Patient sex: F
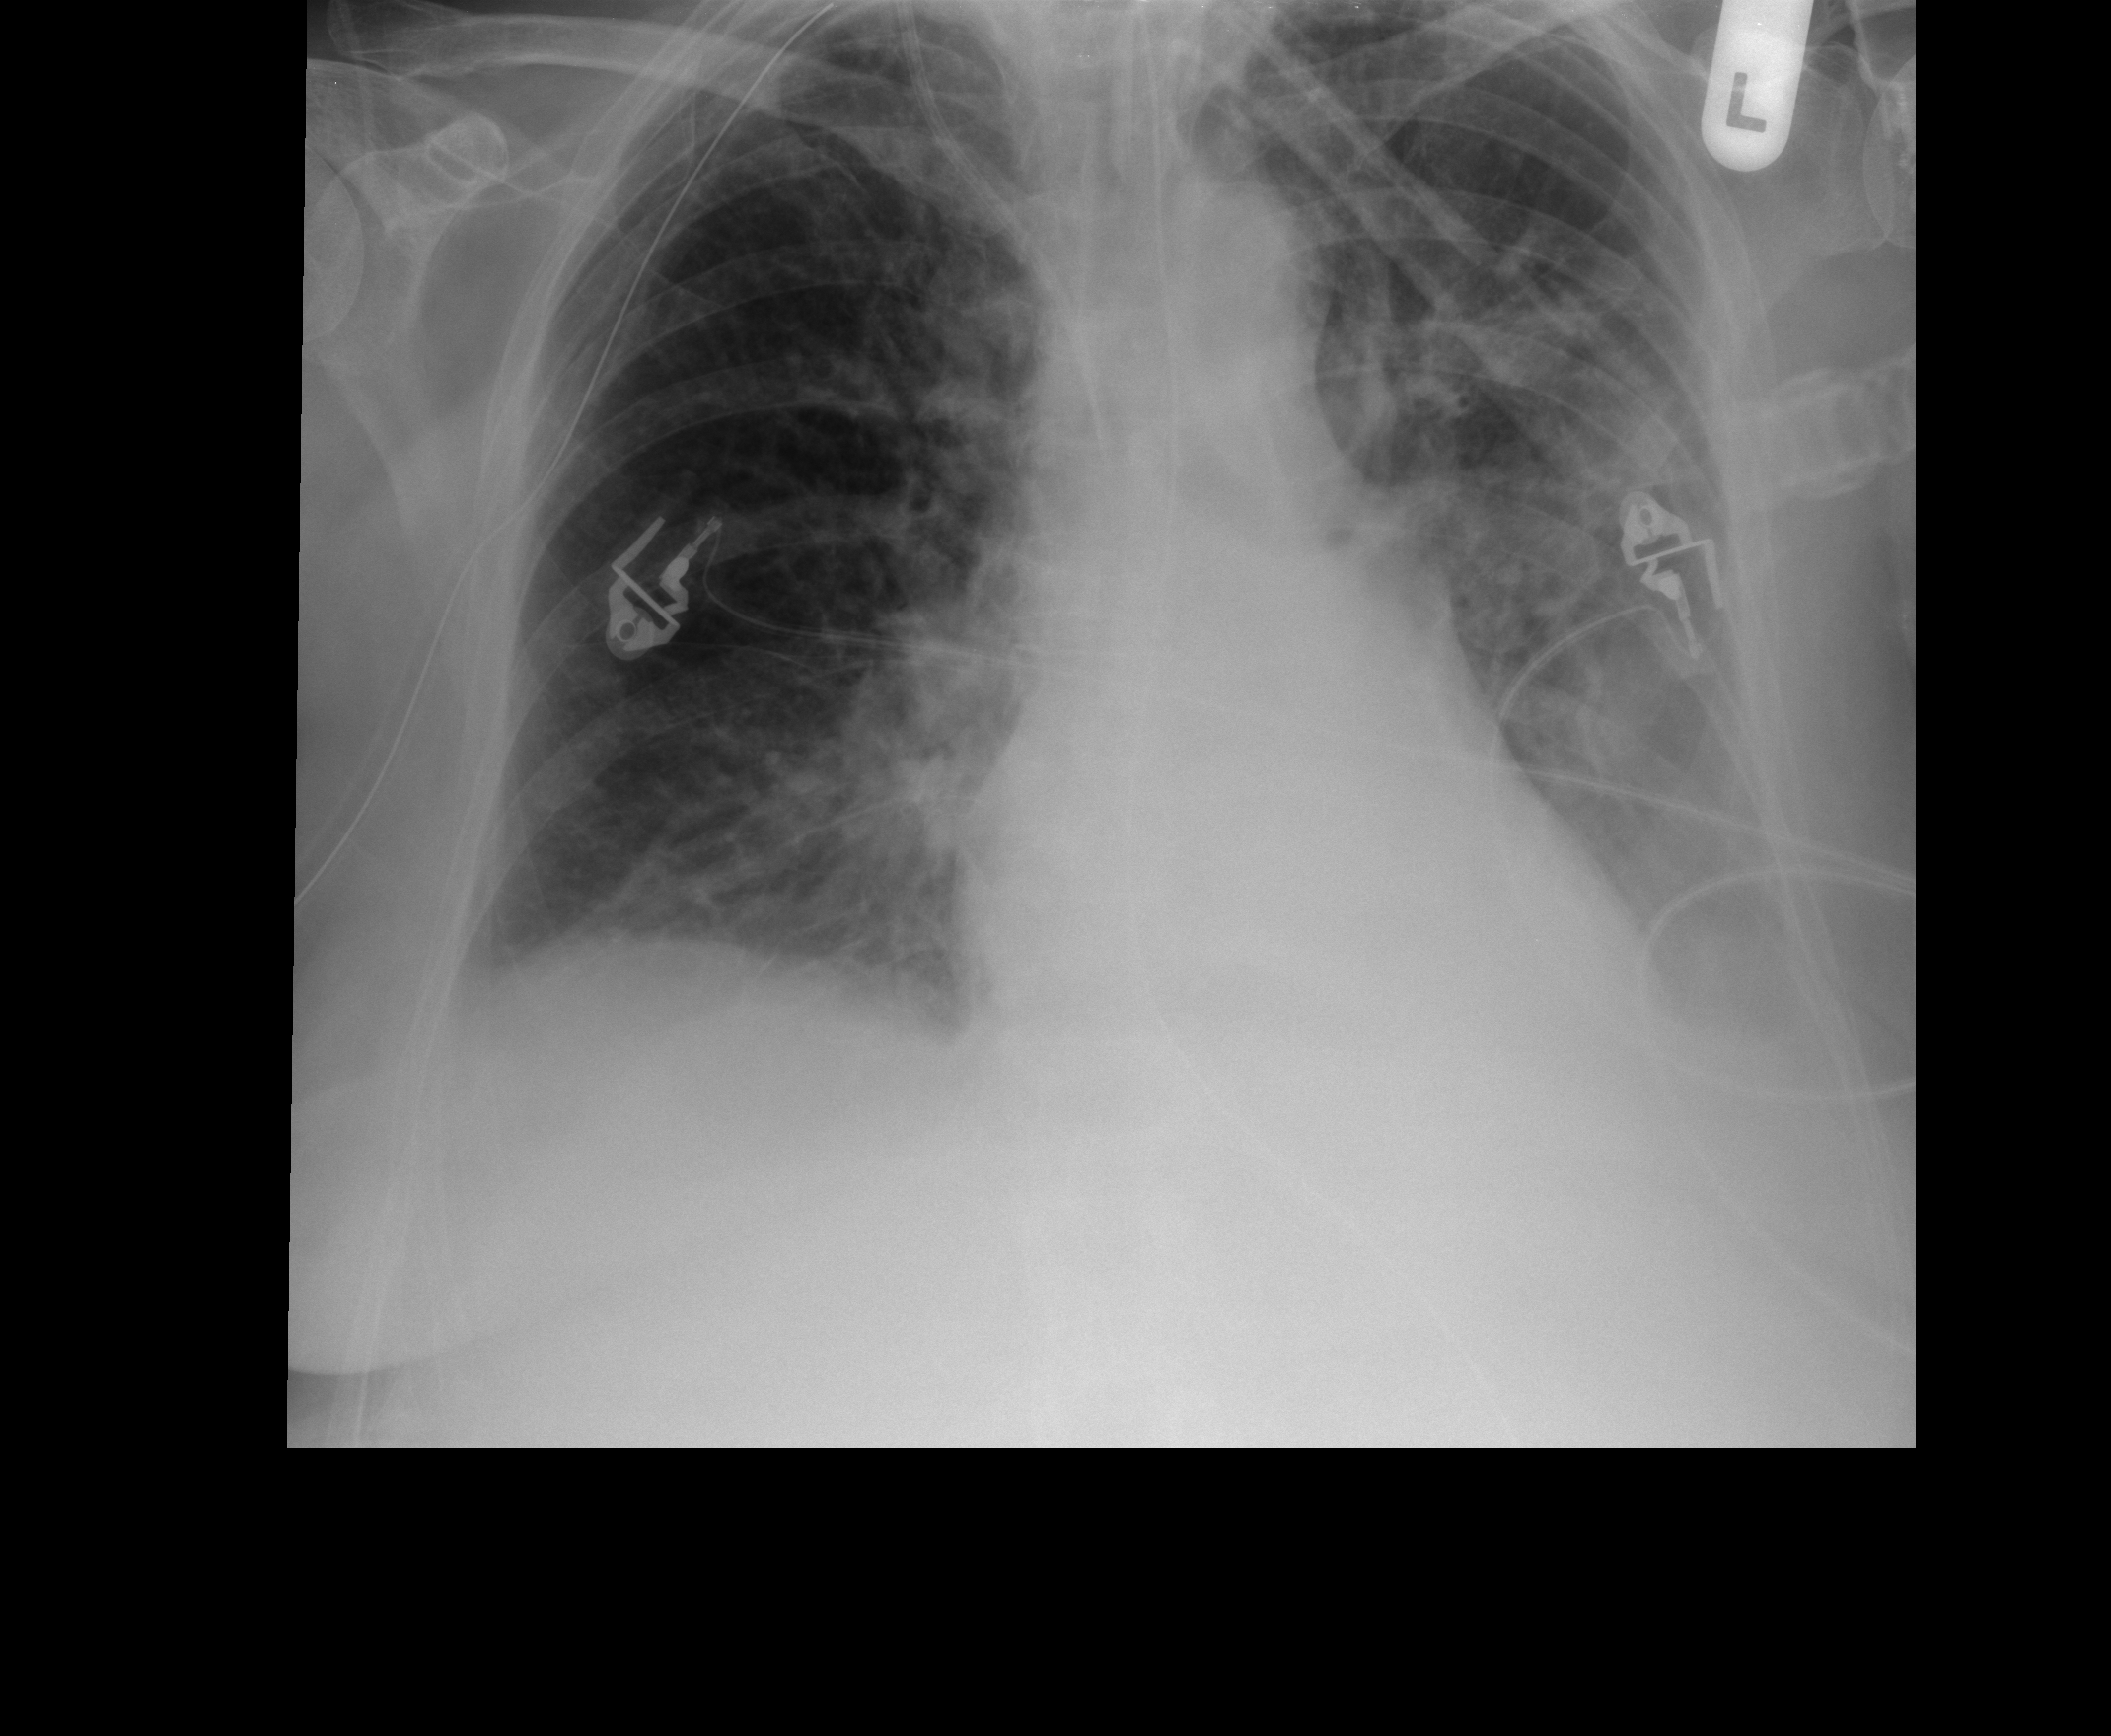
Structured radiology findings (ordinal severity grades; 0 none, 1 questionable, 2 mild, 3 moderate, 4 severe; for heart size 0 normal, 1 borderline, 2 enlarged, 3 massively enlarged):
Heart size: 0
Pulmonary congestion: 1
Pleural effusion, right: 1
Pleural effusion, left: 2
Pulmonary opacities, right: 0
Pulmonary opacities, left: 0
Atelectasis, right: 2
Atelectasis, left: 2